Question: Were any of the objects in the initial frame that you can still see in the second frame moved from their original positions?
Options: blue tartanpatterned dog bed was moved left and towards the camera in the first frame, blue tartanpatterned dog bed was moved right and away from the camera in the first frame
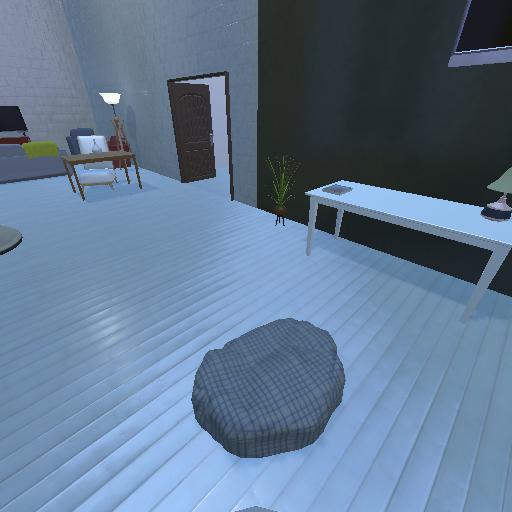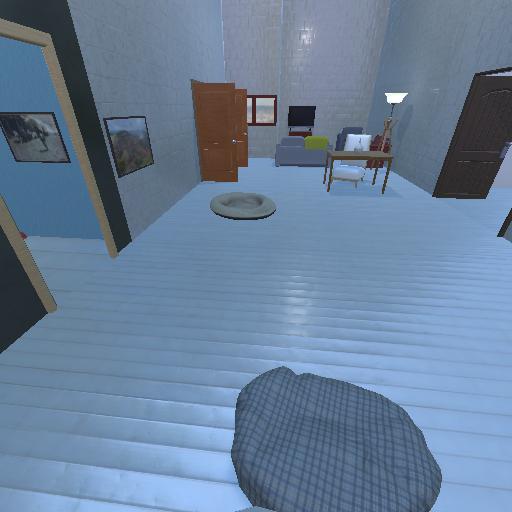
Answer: blue tartanpatterned dog bed was moved left and towards the camera in the first frame